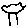
Label: tree